Aerial crown-view tile of a tropical tree (Barro Colorado Island, Panama), acquired 20250317:
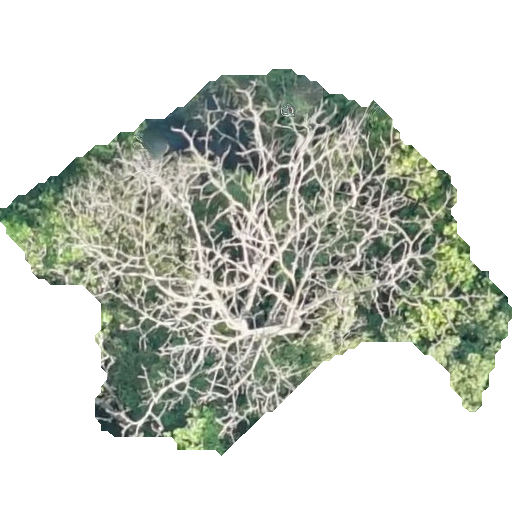
Species: Pseudobombax septenatum
GBIF accepted scientific name: Pseudobombax septenatum
Crown area: 174.594 m²